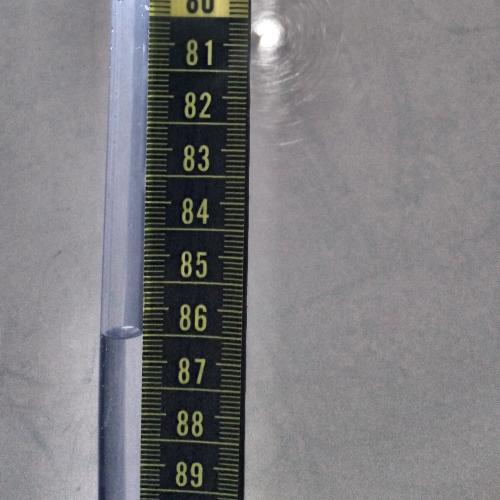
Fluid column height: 86.5 cm